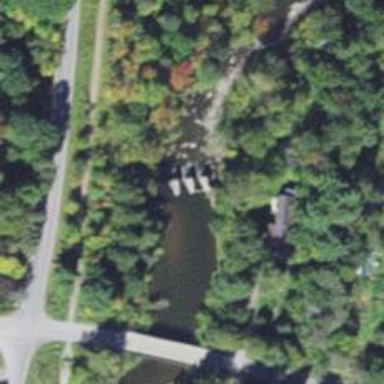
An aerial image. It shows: Dam across waterway.